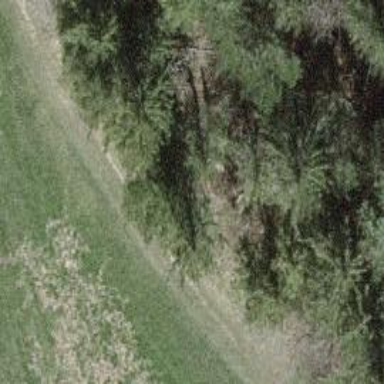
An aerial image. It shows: Unpaved path.